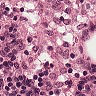
Metastatic tissue present: no